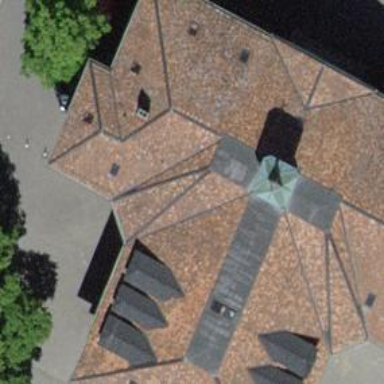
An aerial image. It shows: School building with hipped roof made of roof tiles.